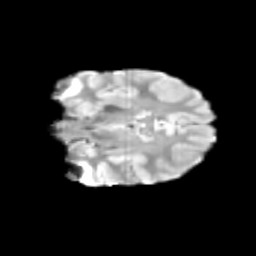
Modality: T2w
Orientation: coronal
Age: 10
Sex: male
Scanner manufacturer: siemens
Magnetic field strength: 3 T
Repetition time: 3.8 s
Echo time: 0.07 s